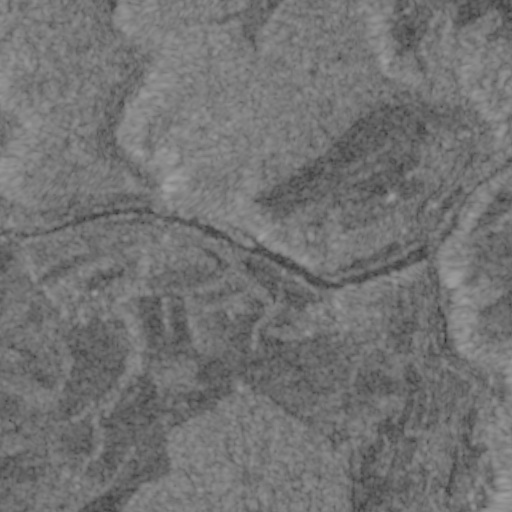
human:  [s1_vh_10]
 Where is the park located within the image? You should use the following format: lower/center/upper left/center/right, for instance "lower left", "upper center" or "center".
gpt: The park is located in the center right of the image.
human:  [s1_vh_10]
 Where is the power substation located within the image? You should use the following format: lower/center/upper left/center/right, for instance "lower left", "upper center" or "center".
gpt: The power substation is located in the center left of the image.
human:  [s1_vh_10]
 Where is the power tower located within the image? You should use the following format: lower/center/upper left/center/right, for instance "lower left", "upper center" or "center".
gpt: The power tower is located in the right of the image.
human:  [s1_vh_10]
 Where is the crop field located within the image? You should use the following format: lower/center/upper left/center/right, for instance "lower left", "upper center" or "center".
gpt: There is no crop field in the image.

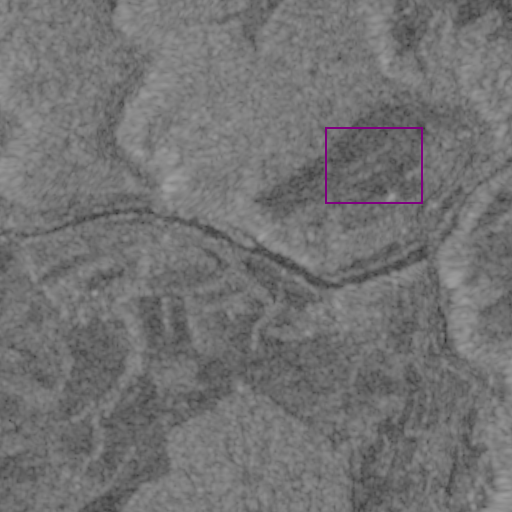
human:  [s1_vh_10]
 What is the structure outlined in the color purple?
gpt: The structure outlined in purple is a crop field.
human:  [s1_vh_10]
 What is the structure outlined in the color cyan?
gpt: There is no cyan outline.